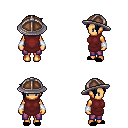
a pixel art fantasy rpg character, female body template, human, tanned skin, maroon tunic, magenta pants, raven pixie cut hairstyle, chain helm, white cloth bracers, black slippers, four views (front, back, left, right), 2x2 character sprite sheet, small pixel art, hard edges, no anti-aliasing